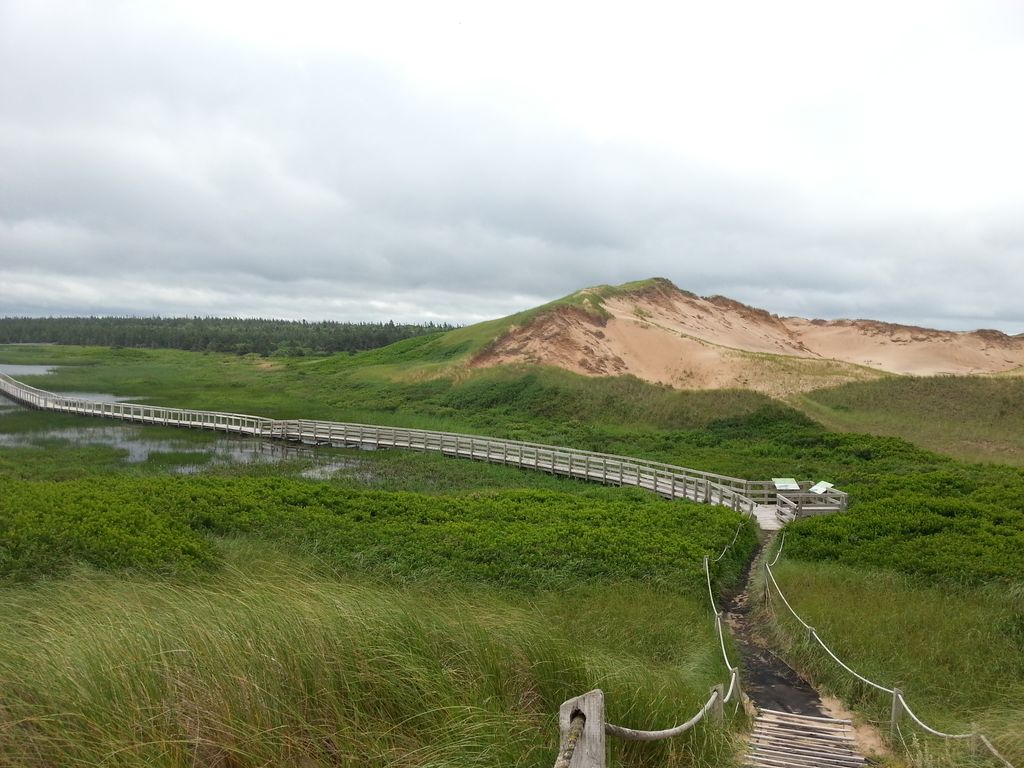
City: charlottetown